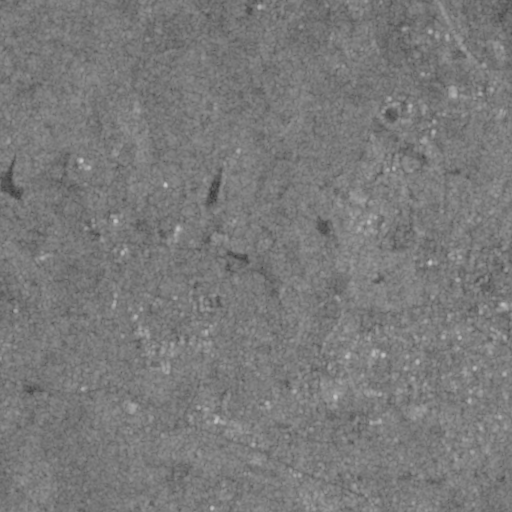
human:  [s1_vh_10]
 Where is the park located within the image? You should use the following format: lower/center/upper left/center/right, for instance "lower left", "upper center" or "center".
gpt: The park is located in the center right of the image.
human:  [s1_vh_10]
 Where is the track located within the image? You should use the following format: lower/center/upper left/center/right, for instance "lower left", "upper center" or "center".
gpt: The track is located in the center right of the image.
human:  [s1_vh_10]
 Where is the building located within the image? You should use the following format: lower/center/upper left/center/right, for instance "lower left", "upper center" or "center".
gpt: There is no building in the image.

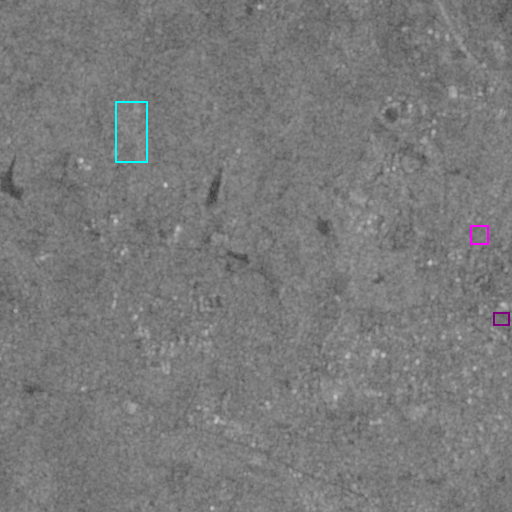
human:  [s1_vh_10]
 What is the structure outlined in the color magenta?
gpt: The structure outlined in magenta is a park.
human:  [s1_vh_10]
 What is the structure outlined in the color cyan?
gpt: The structure outlined in cyan is a power substation.
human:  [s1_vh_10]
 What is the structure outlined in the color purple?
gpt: The structure outlined in purple is a track.
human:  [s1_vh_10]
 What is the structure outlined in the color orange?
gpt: There is no orange outline.